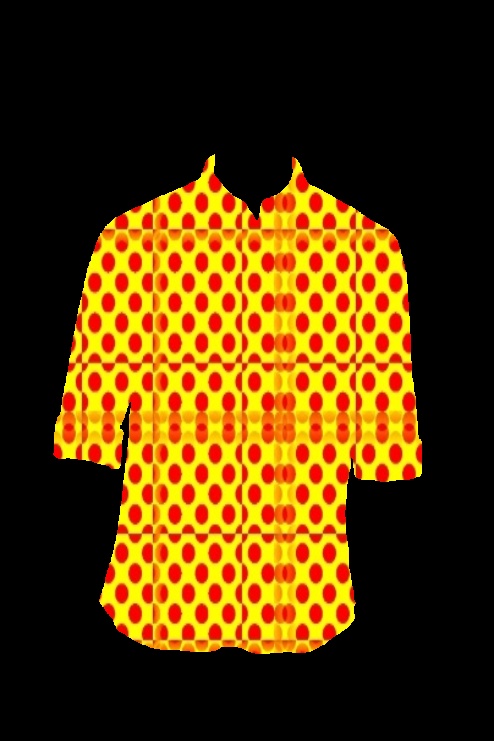
red polka dot tee